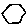
Label: hexagon